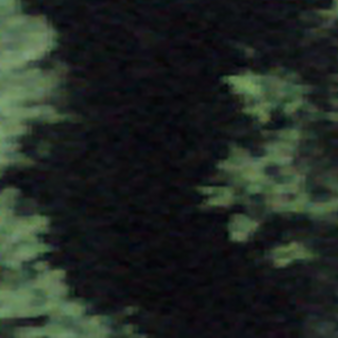
Label: other